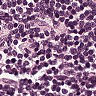
Metastatic tissue present: no